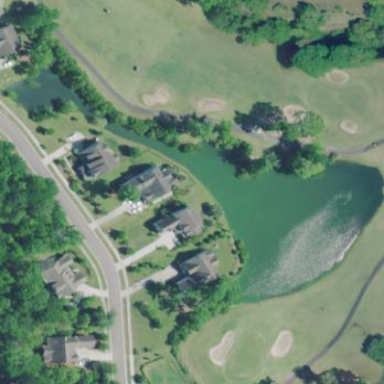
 identified as lateral water hazard in golf course."